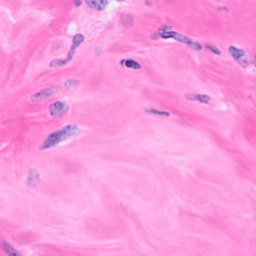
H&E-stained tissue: Breast